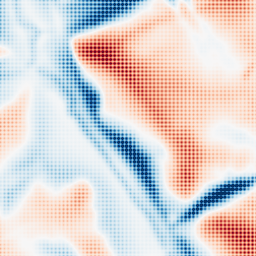
Category: multiscale
Decomposition family: dog
Decomposition parameters: sigma_low: 3
sigma_high: 20
Upsampling method: sinc_blackman
Upsampling parameters: scale: 4
kernel_size: 4
Upsampling scale: 4